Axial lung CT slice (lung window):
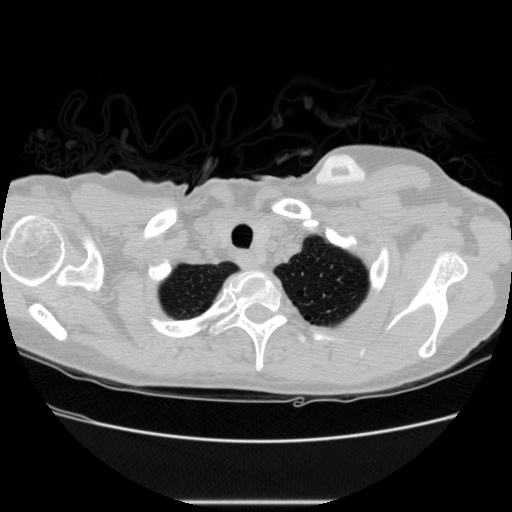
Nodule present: no